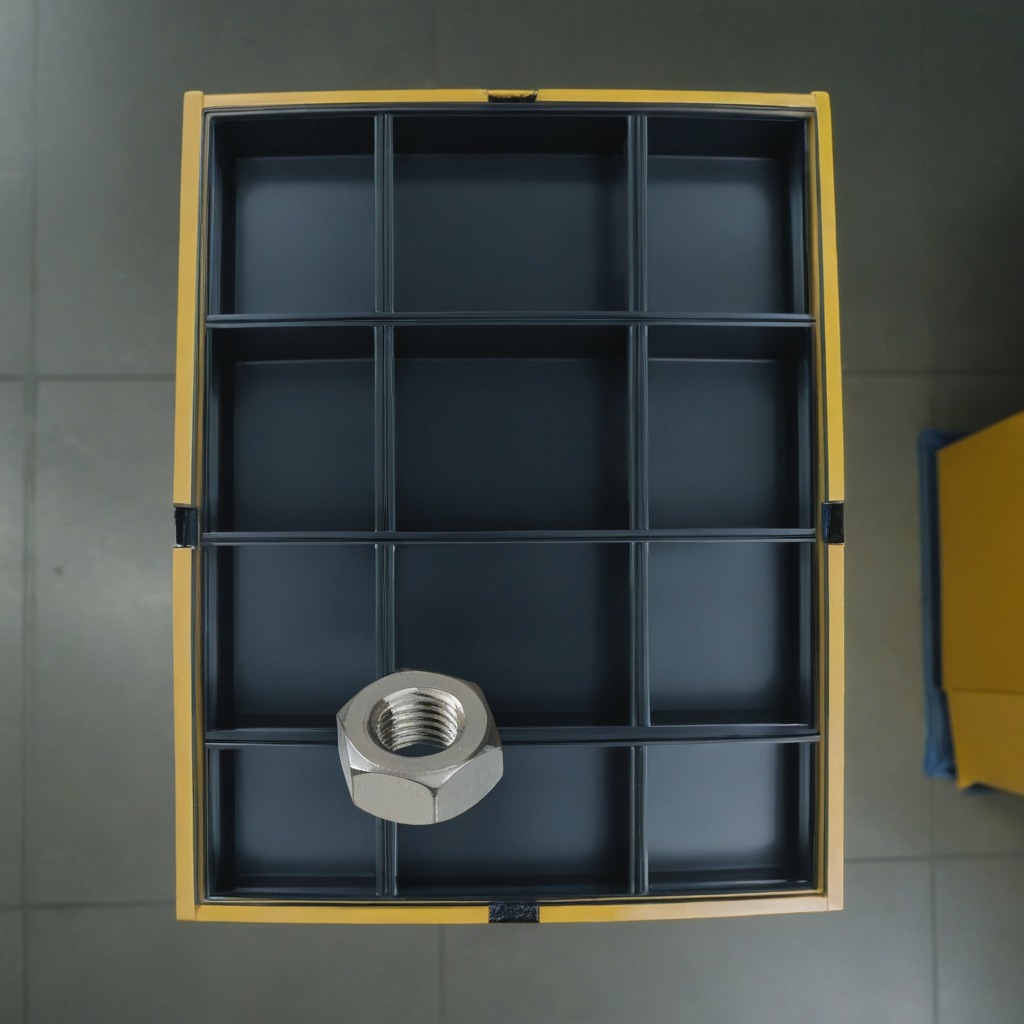
A metal nut is lying on a toolbox surface in an airplane hangar workshop.